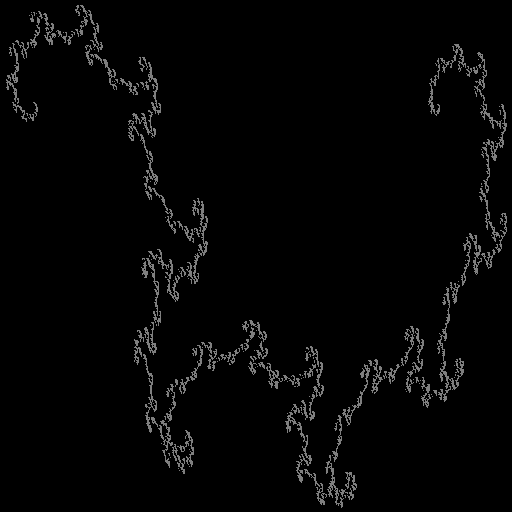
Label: gold_dragon